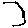
Label: hexagon